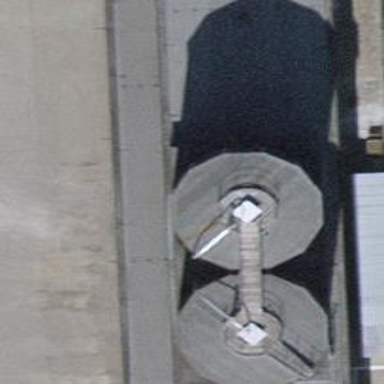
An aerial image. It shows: Silo used for storing salt crops.